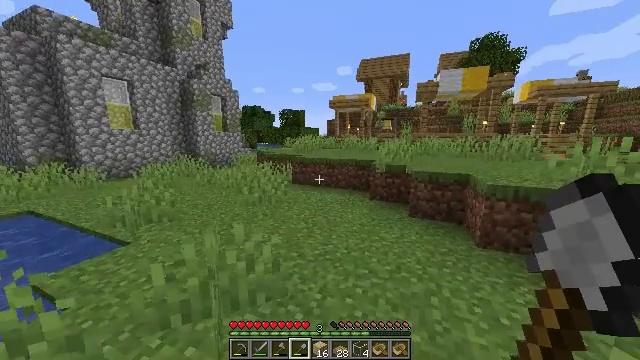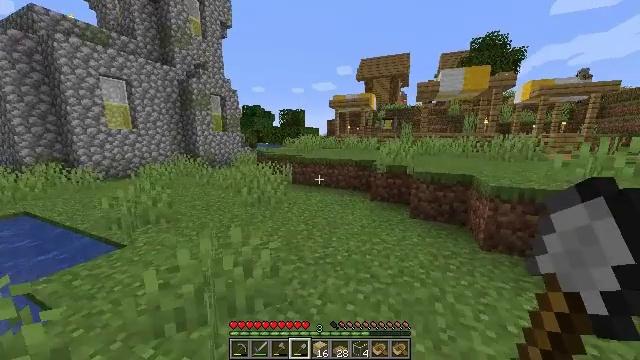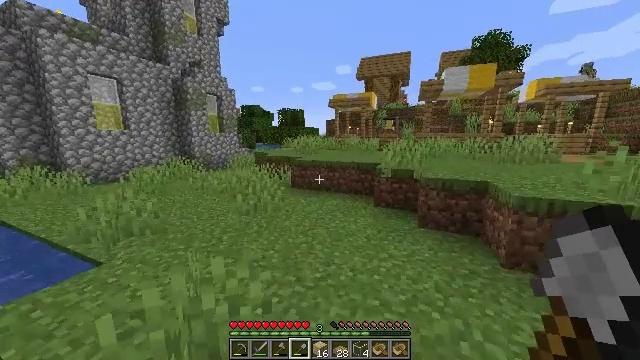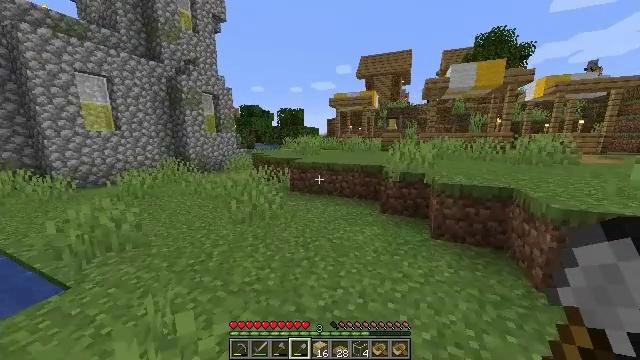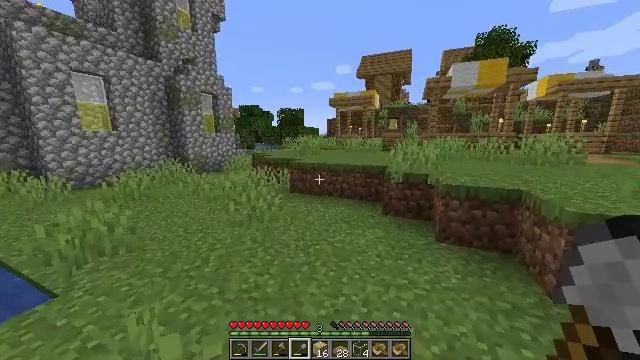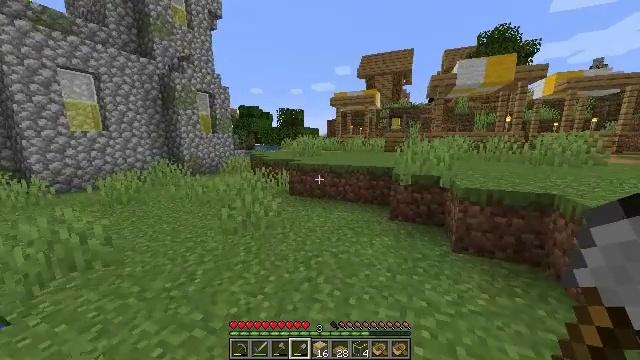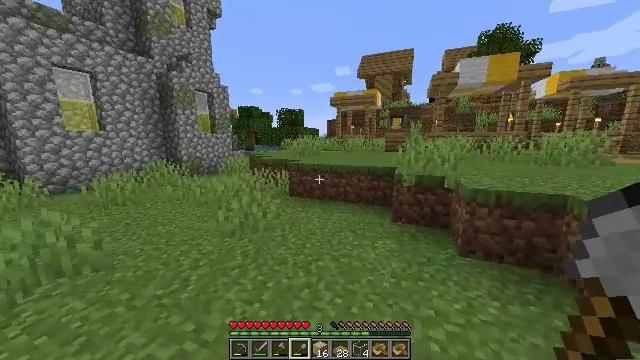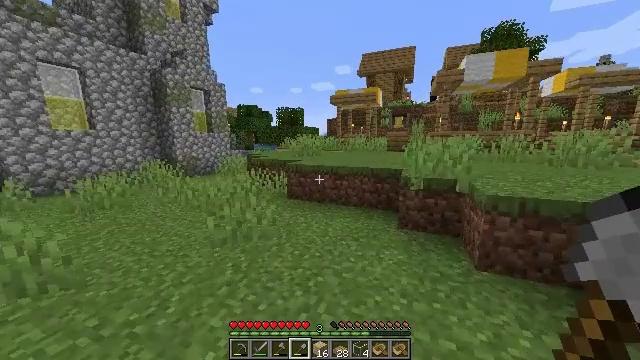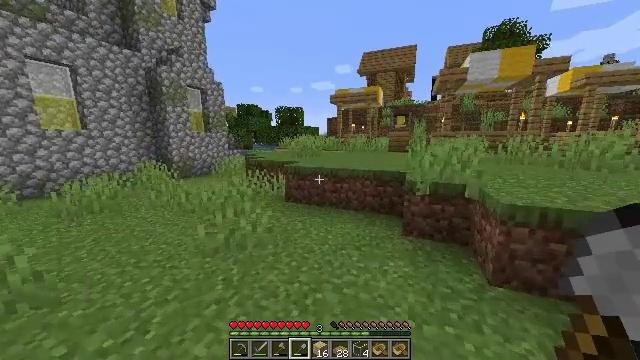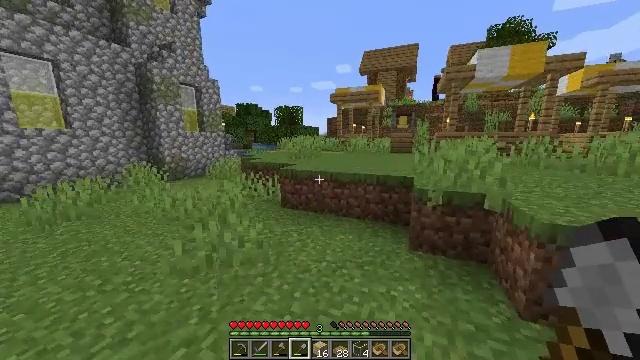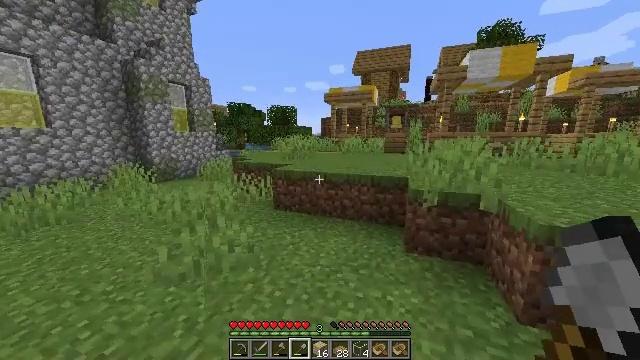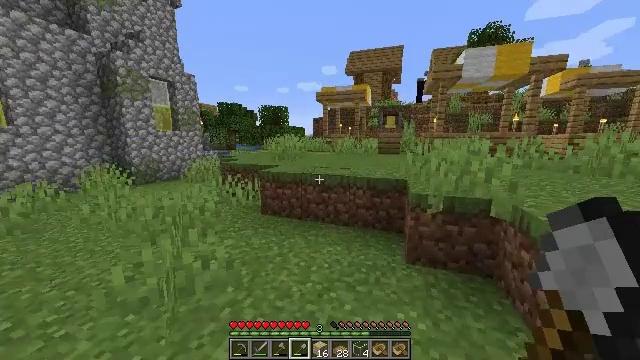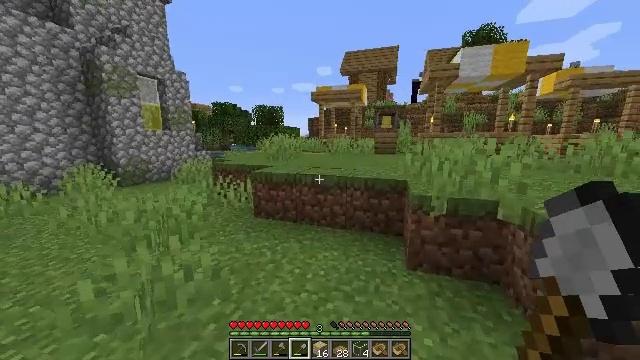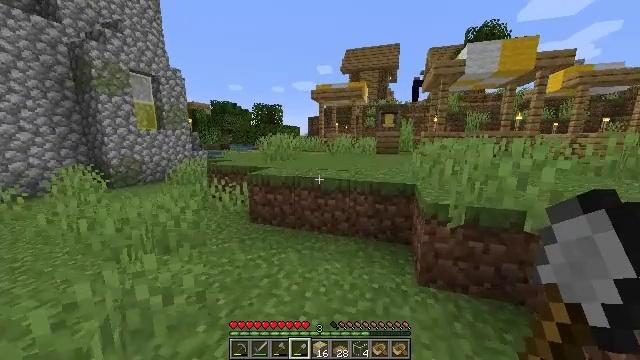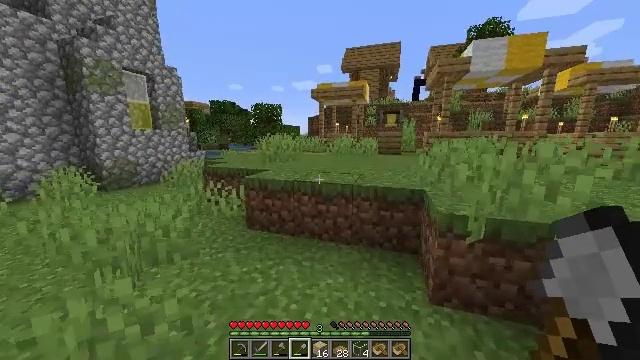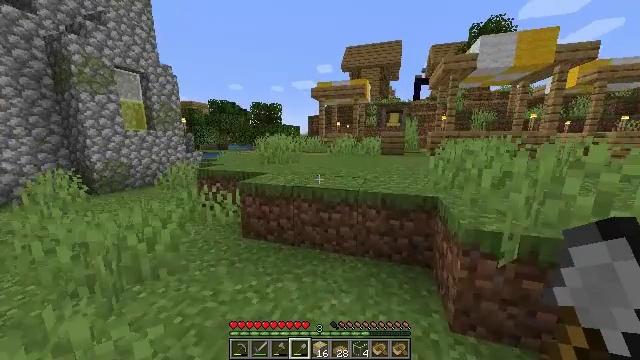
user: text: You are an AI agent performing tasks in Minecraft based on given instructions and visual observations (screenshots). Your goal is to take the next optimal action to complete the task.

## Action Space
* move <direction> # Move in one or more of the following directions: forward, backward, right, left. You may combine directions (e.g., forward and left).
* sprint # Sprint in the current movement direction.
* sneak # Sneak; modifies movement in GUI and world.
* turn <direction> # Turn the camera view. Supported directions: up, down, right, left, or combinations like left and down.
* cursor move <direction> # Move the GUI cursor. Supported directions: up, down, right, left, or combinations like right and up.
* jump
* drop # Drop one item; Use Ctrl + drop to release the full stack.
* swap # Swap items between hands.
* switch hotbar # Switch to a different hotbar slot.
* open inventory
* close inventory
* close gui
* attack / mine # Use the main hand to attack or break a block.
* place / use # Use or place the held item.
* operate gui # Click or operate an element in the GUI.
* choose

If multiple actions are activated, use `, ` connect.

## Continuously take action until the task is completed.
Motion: motion action
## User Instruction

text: Retrieve oak planks from the wooden block.
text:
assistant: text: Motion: move forward, sprint
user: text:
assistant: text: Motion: move forward, sprint
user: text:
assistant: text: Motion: move forward, sprint
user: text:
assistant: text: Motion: move forward, sprint
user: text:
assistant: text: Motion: move forward, sprint
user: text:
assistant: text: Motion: move forward, sprint
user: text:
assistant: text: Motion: move forward, sprint
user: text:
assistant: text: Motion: move forward, sprint
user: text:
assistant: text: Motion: move forward, sprint
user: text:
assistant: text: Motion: move forward, sprint, turn right
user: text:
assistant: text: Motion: move forward, sprint, turn right
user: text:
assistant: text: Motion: move forward, sprint, turn right
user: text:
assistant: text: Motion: move forward, sprint
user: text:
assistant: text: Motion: move forward, sprint
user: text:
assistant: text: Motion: move forward, sprint
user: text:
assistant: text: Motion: move forward, sprint
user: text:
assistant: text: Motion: move forward, sprint
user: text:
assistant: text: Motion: move forward, sprint
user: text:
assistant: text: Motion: move forward, sprint
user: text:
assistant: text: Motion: move forward, sprint, jump
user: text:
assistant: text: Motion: move forward, sprint, jump
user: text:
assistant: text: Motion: move forward, sprint, jump
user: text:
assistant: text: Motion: move forward, sprint, jump
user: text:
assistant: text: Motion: move forward, sprint, jump
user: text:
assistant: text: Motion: move forward, sprint
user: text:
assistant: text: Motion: move forward, sprint
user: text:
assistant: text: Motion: move forward, sprint
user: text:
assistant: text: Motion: move forward, sprint
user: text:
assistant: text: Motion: move forward, sprint
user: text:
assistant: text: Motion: move forward, sprint